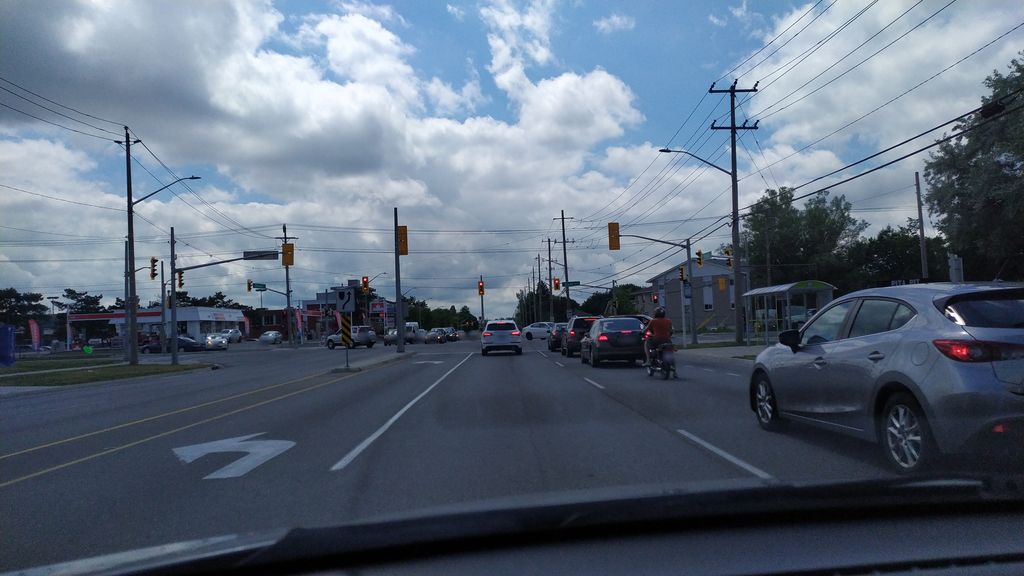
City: kitchener-waterloo